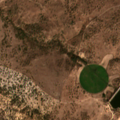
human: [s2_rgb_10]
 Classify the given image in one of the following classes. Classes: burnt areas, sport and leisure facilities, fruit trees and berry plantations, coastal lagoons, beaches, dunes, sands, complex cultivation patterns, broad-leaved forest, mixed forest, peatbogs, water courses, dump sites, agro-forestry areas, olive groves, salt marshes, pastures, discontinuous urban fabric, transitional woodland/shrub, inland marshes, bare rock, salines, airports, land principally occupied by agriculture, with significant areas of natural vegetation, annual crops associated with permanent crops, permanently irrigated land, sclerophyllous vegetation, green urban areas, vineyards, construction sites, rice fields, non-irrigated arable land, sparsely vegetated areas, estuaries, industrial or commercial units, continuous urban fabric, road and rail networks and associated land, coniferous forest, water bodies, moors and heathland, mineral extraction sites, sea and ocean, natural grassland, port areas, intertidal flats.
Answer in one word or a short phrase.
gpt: agro-forestry areas, water bodies